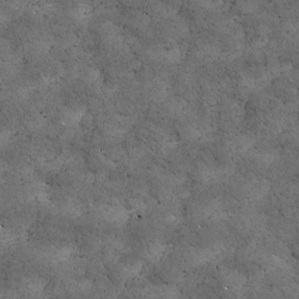
Label: non_frost